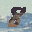
Label: 8